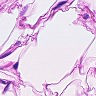
Metastatic tissue present: no